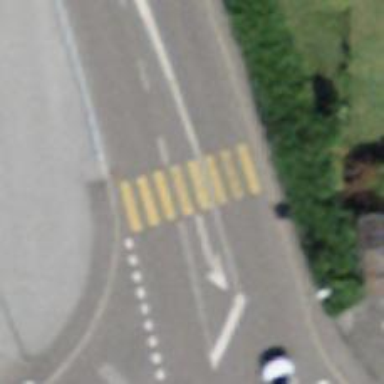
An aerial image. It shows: Marked zebra crossing on the road.